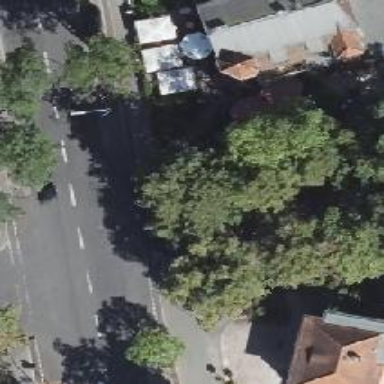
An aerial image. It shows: Sidewalk.